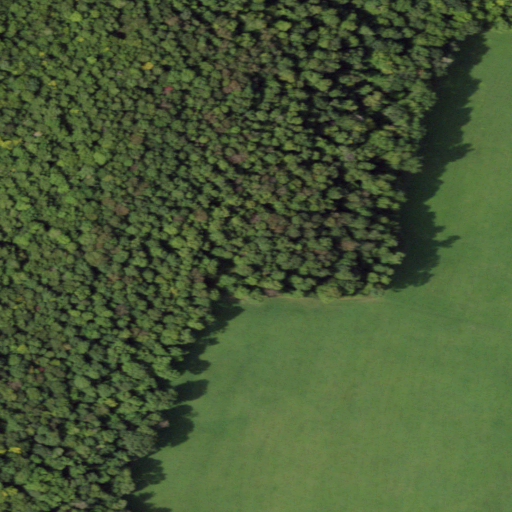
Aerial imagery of mountain in New York named Mount Arm containing pasture, deciduous forest, mixed forest, shrub, evergreen forest, and barren land